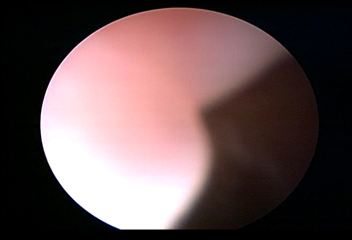
Modality: WLC
Class: Normal mucosa
Bladder cancer association: No